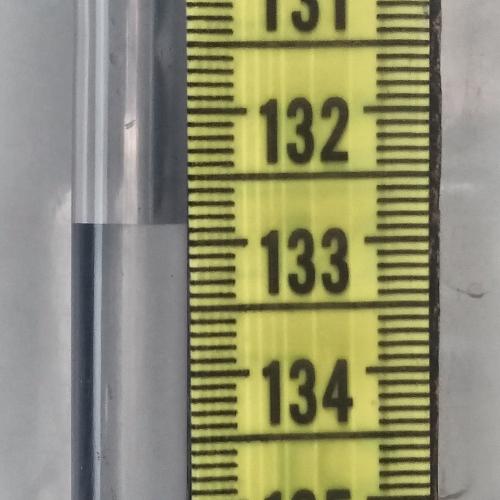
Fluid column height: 132.9 cm